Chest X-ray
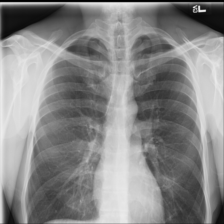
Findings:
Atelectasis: negative
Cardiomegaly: negative
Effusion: negative
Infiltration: negative
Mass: negative
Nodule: negative
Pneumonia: negative
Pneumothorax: negative
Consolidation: negative
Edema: negative
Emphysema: negative
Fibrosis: negative
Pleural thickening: negative
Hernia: negative